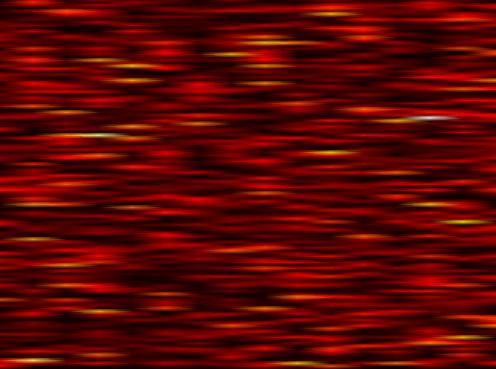
Label: UFMC